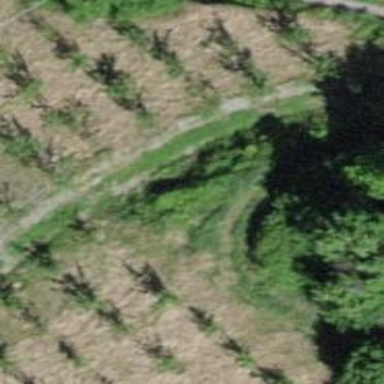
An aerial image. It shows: Unpaved footway with grade2 tracktype.